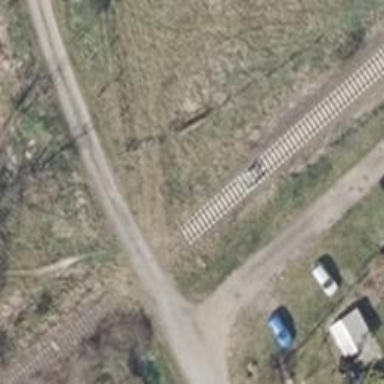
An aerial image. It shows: Abandoned railway.